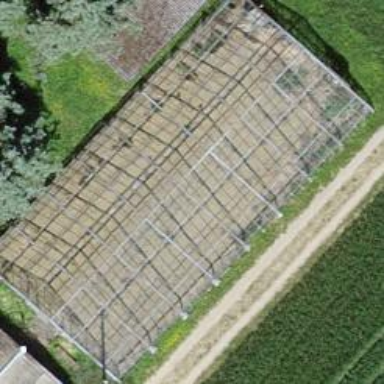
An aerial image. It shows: Greenhouse.